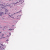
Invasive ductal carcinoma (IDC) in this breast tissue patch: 1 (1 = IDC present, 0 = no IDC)